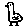
Label: bird